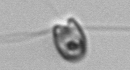
Label: flagellate_morphotype1